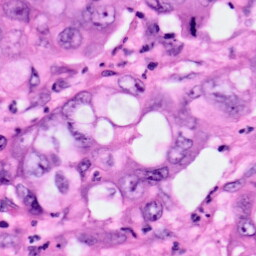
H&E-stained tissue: Pancreatic